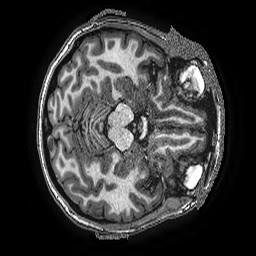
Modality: T1w
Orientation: axial
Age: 40
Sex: female
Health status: healthy
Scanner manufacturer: ge
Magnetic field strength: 3 T
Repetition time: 0.00766 s
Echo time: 0.003476 s